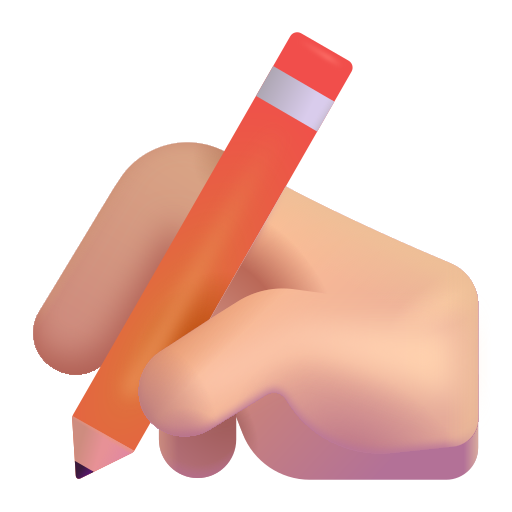
writing hand color  light